Question: I am trying to update score using Google Leaderboards, for using Leaderboards I have to use Google SignIn API, my code is copied from <URL> and i have followed all the steps, created sha1 using:
'''
keytool -exportcert -alias androiddebugkey -keystore <path-to-debug-keystore> -list -v
'''
and put the APP ID in manifest file using:
'''
<meta-data android:name="com.google.android.gms.appstate.APP_ID" android:value="@string/app_id" />
<meta-data android:name="com.google.android.gms.games.APP_ID" android:value="@string/app_id" />
'''
but still unable to Sign In, it's been a month I am trying different approaches, but unable to pin point the exact problem, that's why I need your help.

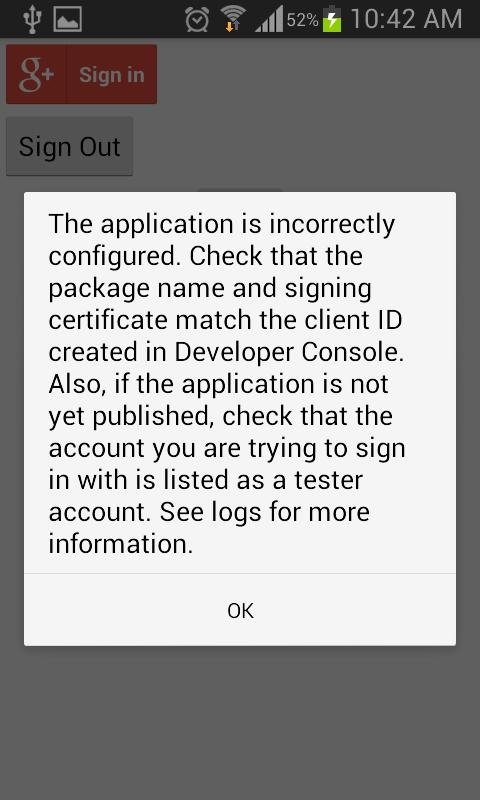
Answer: You have to create client id in google developer console with sha1 key and the package name of ur project..
Check this tutorial it will help you.. :)
<URL>